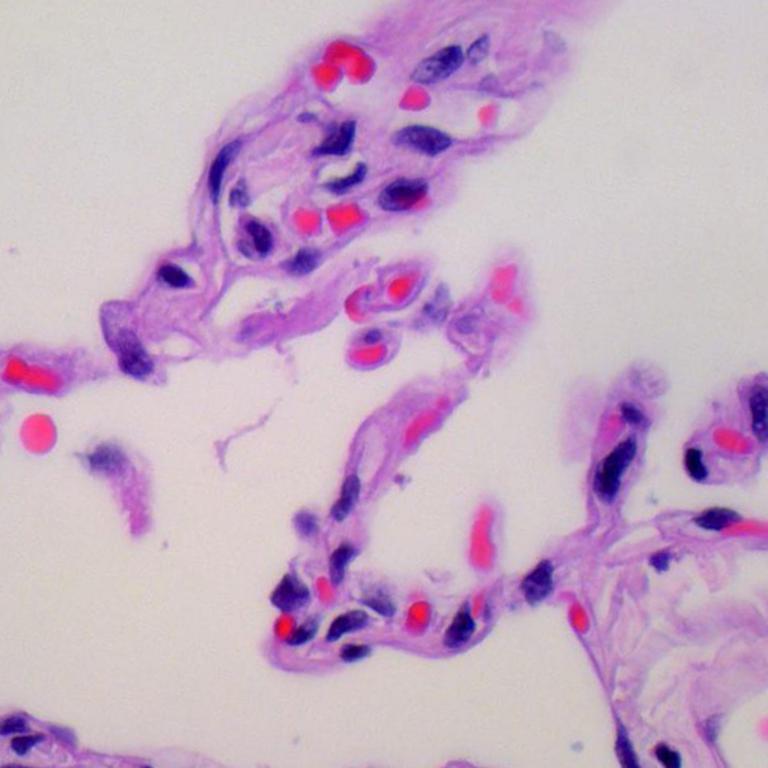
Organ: lung
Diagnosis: benign